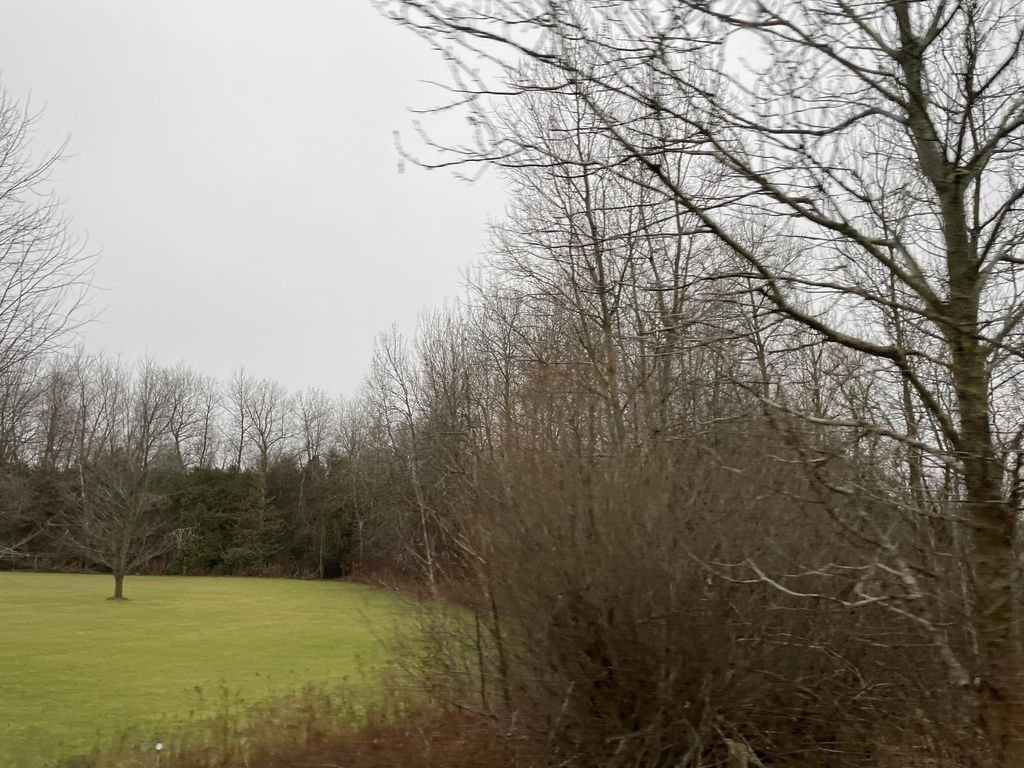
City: kitchener-waterloo